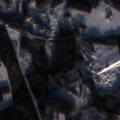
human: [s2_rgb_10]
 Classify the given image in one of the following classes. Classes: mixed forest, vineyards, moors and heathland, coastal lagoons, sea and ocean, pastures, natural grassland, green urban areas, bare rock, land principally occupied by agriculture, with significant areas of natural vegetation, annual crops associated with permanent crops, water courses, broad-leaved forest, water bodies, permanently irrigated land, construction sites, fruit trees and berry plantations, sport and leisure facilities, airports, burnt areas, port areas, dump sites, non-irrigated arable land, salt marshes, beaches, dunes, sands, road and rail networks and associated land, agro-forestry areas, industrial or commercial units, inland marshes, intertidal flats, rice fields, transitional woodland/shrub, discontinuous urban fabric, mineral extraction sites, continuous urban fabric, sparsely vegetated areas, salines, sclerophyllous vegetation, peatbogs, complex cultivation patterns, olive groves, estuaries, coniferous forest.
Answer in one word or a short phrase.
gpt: coniferous forest, mixed forest, transitional woodland/shrub